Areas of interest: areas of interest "Sport and cultural"
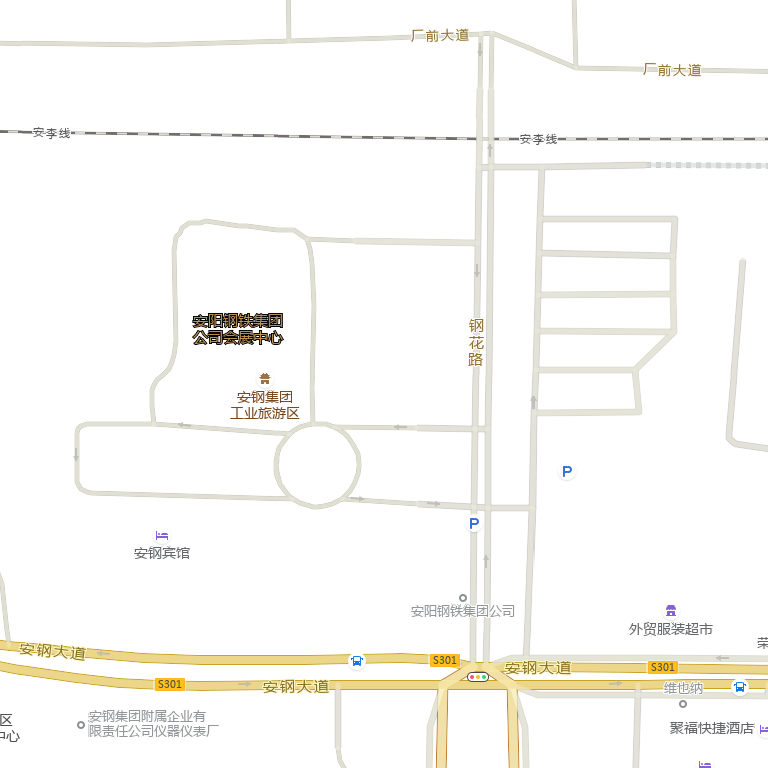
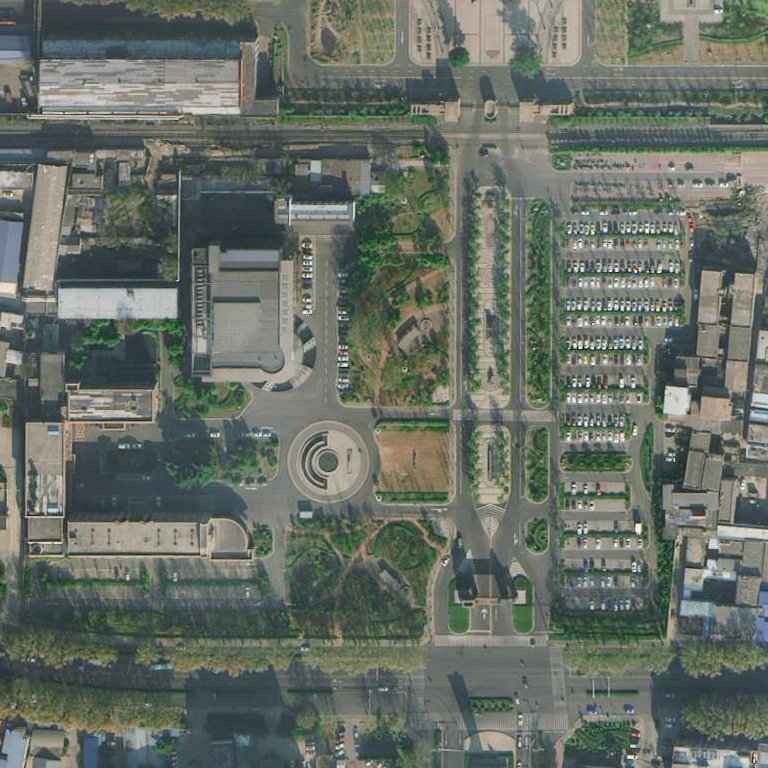